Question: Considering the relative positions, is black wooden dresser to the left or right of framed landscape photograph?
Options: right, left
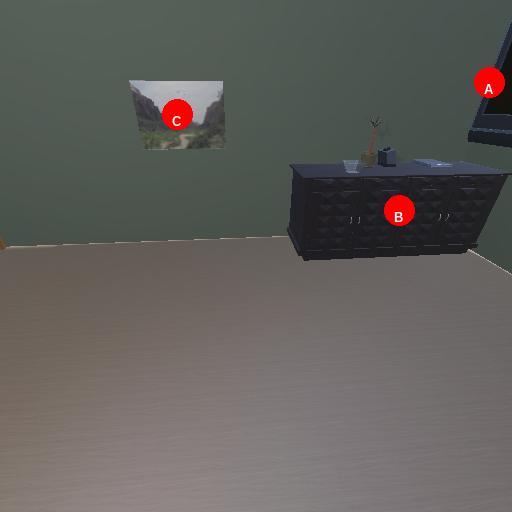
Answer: right